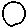
Label: circle